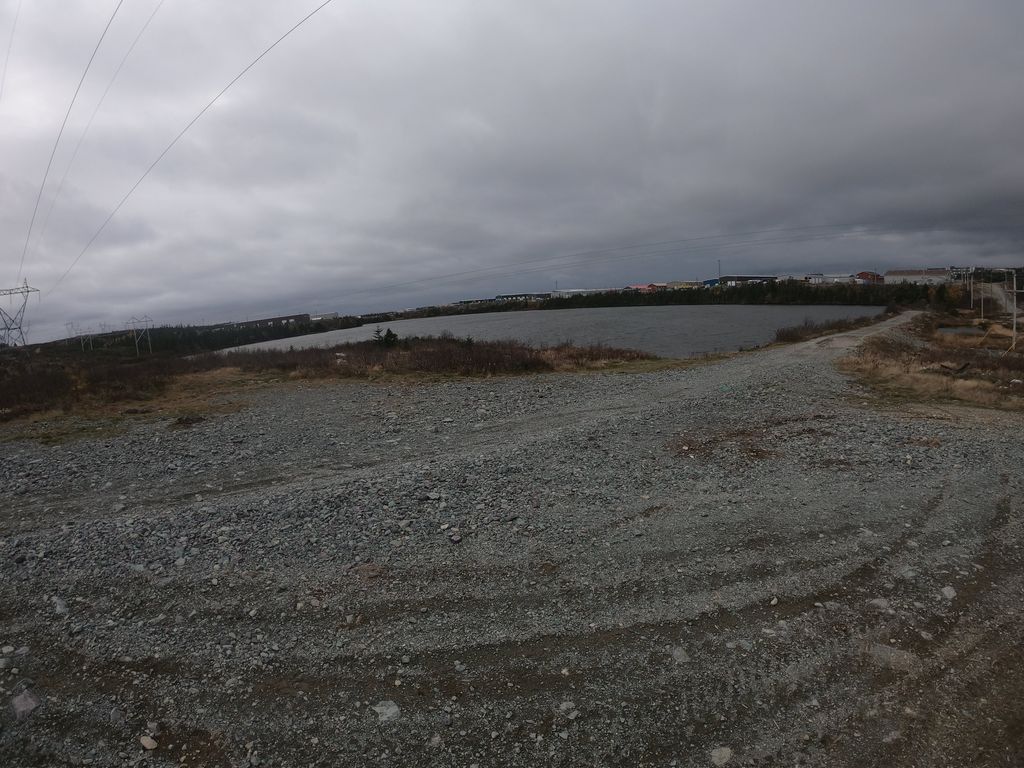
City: st_johns